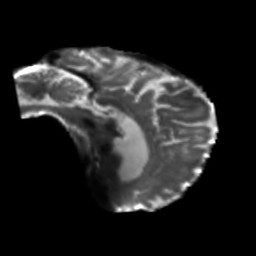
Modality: T2w
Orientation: sagittal
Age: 75
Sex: male
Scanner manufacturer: siemens
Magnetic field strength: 3 T
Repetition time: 5.47 s
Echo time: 0.0854 s